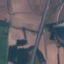
Land use / land cover: Highway